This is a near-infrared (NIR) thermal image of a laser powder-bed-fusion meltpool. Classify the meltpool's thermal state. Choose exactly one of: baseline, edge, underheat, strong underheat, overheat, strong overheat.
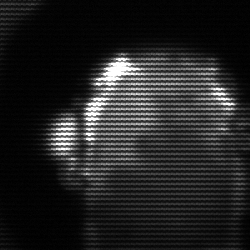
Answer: baseline